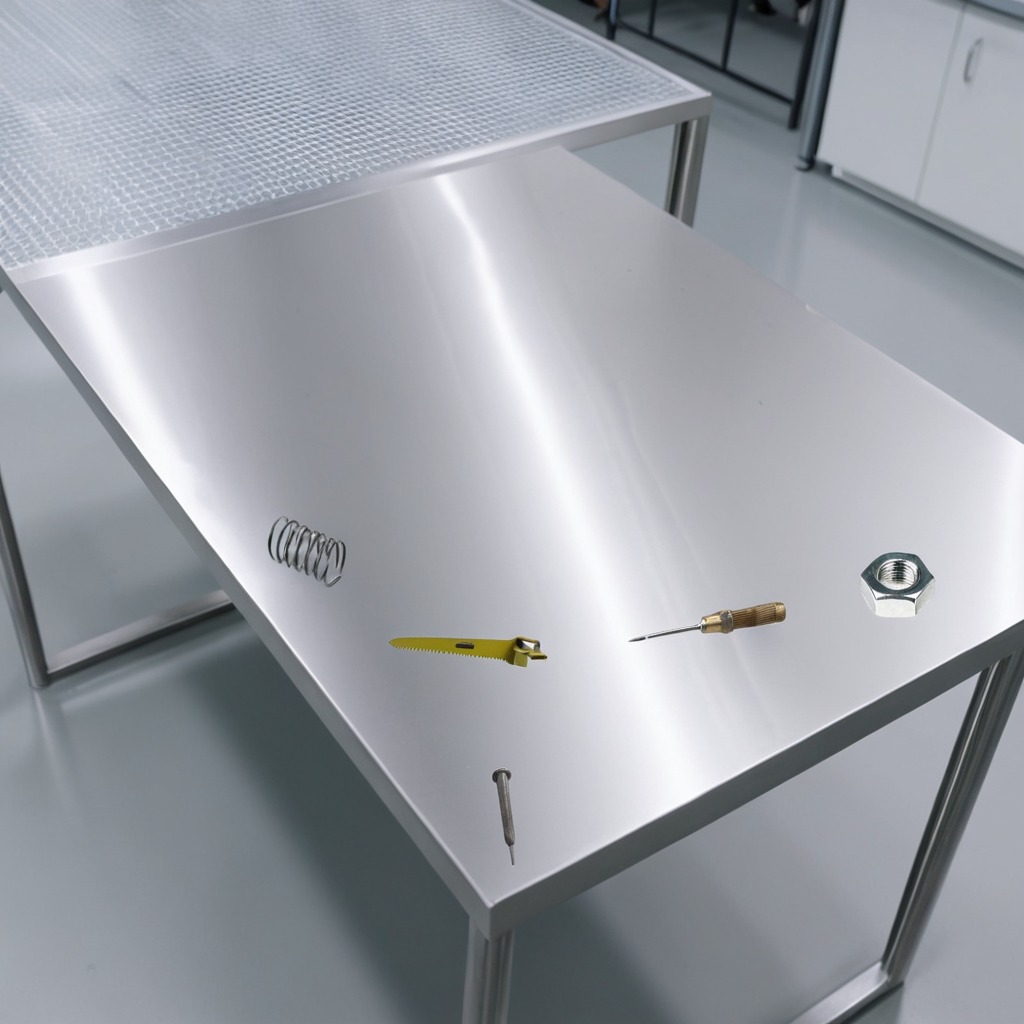
An iron nail, a coiled metal spring, a handheld metal saw, a screwdriver, and a metal nut are lying on a stainless steel table in a high-end prototyping lab.